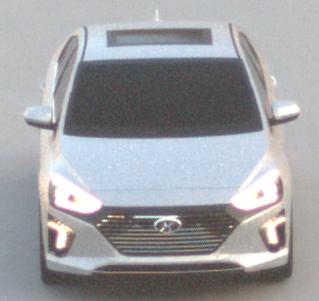
Make: Hyundai
Model: IONIQ Hybrid
Detailed model: IONIQ (AE) Hybrid
Model produced from: 2016/10
Model produced until: 2018/08
Doors: 5
Color: white
Road condition: dry road
Daytime: sunrise or sunset
Contrast: low contrast